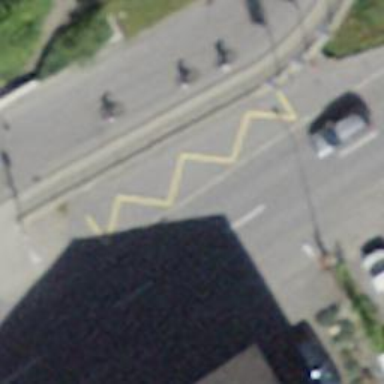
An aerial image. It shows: Bus stop with platform for public transport.